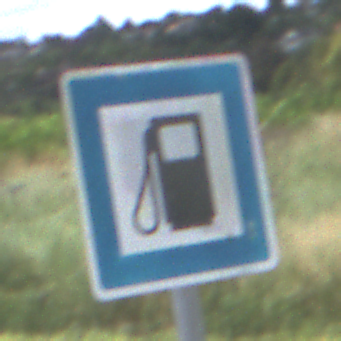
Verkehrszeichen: Tankstelle
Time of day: Midday
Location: Outdoor (Nature)
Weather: PartlyCloudy
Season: NotSpecified
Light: Natural